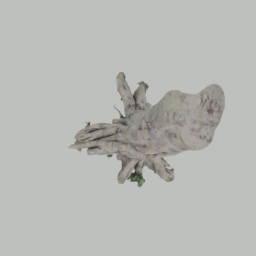
Label: nature